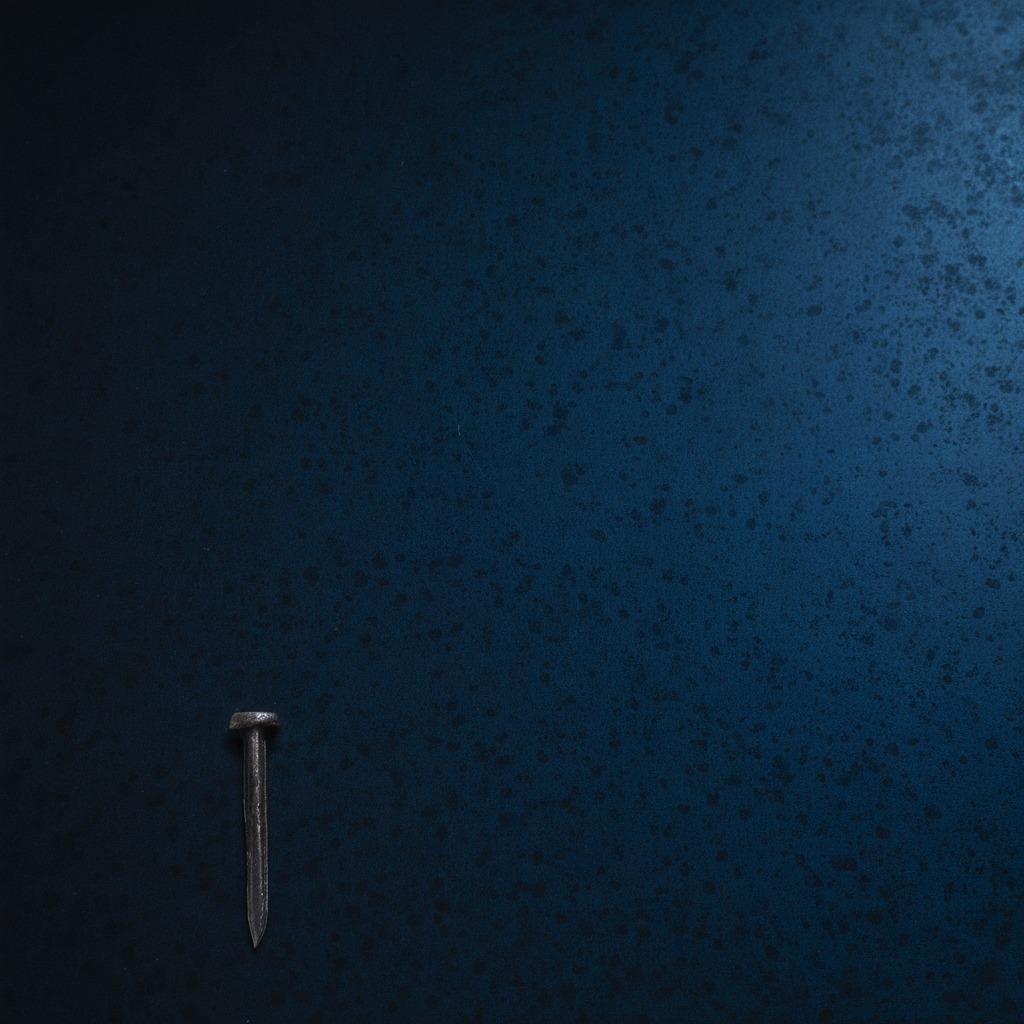
A nail is lying on the tabletop.